Question: I am trying to get this working but could not find anything on the web. What I need is a simple div (110px Height * 230px Width). It has two texts on it (A Title and a description). But I need a to show a status on the top right corner across with some text.
Below is the mockup picture of what I am trying o achieve.

Can somebody help me on this..
-
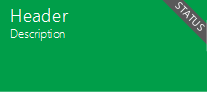
Answer: <URL>
you can adjust how ever you want'.'